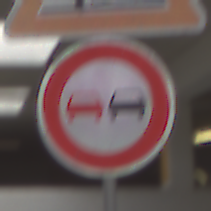
Verkehrszeichen: Ueberholverbot
Zusatzzeichen oben: SplittSchotter
Umgebung: Roofed, Urban
Tageszeit: Midday
Wetter: Overcast
Licht: Artificial
Jahreszeit: NotSpecified
Kontrast: MediumContrast